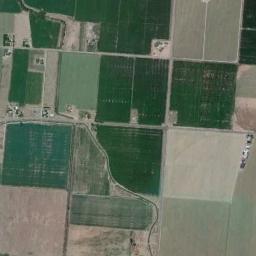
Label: rectangular_farmland